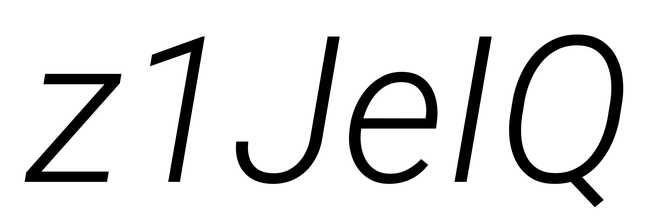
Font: Roboto-Italic_Light_Italic